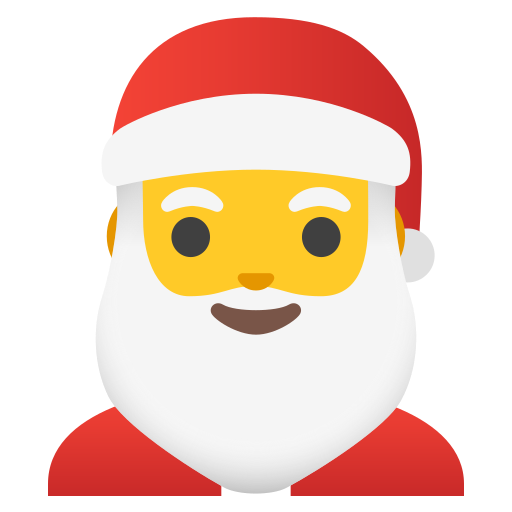
Emoji: 🎅